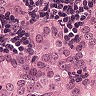
Metastatic tissue present: yes